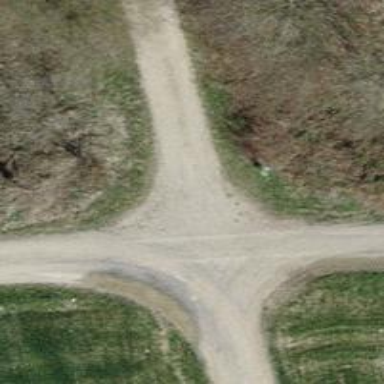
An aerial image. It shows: Dirt track road.